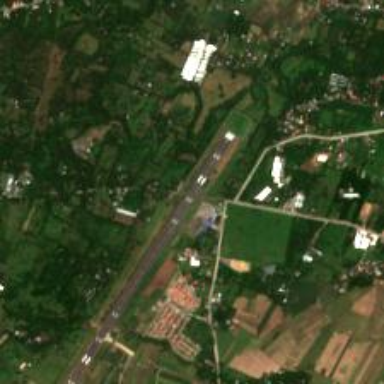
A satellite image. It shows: Runway at airport.